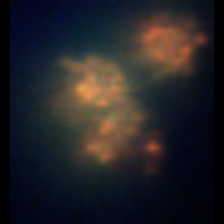
Taxon: Unknown_detritus
Group: Unknown